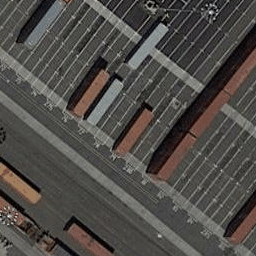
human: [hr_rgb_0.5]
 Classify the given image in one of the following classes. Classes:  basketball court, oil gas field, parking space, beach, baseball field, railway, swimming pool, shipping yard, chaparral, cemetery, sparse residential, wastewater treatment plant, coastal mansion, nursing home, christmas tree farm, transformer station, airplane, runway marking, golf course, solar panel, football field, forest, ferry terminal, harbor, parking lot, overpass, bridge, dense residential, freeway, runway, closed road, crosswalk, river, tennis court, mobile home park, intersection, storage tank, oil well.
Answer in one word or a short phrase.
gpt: shipping yard